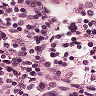
Metastatic tissue present: no